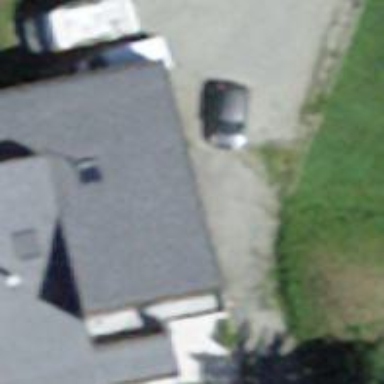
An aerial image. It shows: Gabled house.